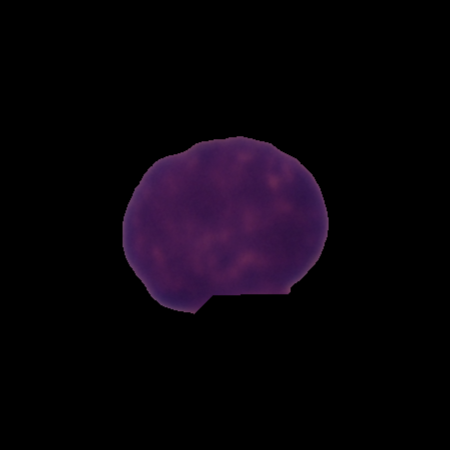
Label: healthy